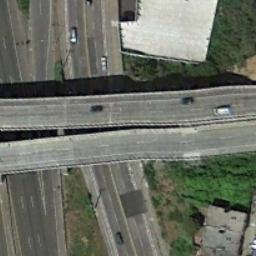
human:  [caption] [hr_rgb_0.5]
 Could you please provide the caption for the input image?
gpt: Below this overpass is a four-lane highway .

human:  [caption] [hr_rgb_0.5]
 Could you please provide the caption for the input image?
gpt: Several buildings are next to the overpass .

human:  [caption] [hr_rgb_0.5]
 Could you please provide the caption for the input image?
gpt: The cross-line overpass is over the roads and some cars are driving on the roads and the overpass .

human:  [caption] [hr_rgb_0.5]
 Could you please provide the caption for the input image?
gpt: The overpass is next to the grass and some trees .

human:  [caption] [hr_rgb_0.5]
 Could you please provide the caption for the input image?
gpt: There are some green trees and a white building beside the overpass .